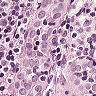
Metastatic tissue present: no